Question: My goal is to have the "latest version" of my code be that of an existing changeset. I choose Roll Back, and roll back to that specific changeset, but my code doesn't change to reflect the changeset's code. Additionally, I tried "Get Specific Version" for that particular changeset, and while my local code changes to the changeset's code, the column in TFS that says "Latest" shows "No" for those files that were reverted - see screenshot below. The screenshot below is a result of "Get Specific Version":

: What's the difference between "Get Specific Version" and "Roll Back"? If my goal is to essentially change my current code base to the code base from an existing changeset, and have that as the "latest version" (for TFS reasons - I'm trying to deploy out to our web server using TFS, but since TFS "doesn't have the latest version" - see screenshot above, it uses the current, latest version which is not what I want it to use - I want it to deploy from the code base for the previous changeset), how can I do that?
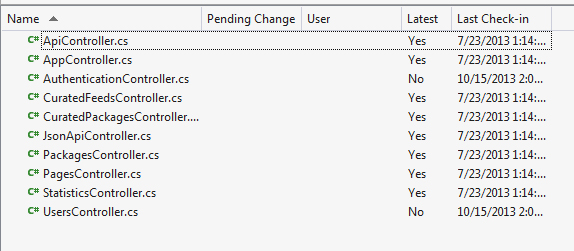
Answer: If you "Get Specific Version" you are changing your version to that of a previous version on the server. This does not affect the latest version on the server. (You could, of course, check out that path and check it in, which affect the latest version on the server.)
If you "Roll Back" you are changing the . Depending on how you perform this action, you may not be changing your local workspace version. If you do a "Get Latest Version", you will sync up to that latest version.